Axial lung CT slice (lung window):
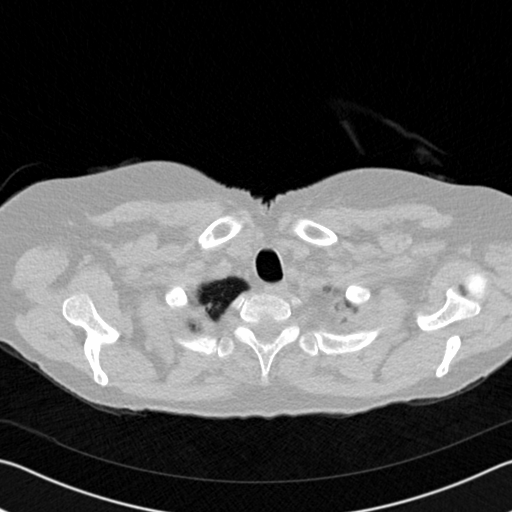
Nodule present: no